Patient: sex M, age 62
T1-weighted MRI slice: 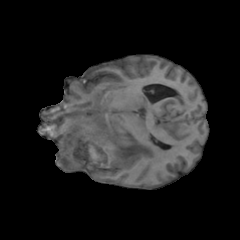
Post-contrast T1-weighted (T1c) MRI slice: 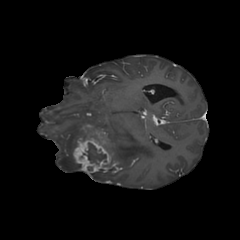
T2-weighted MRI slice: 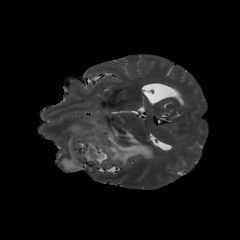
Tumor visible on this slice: yes
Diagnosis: Glioblastoma, IDH-wildtype
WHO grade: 4